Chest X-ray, AP view. Patient: 11 years old, sex M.
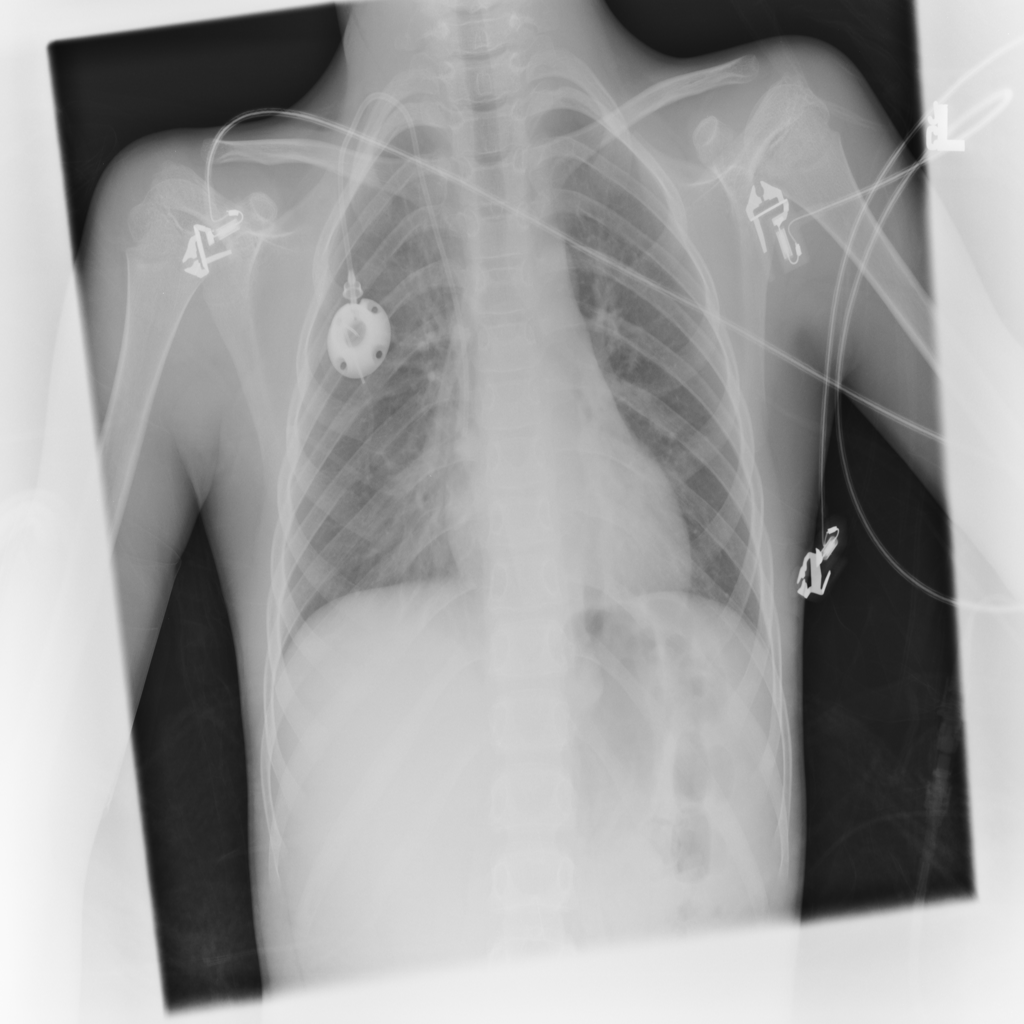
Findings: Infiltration